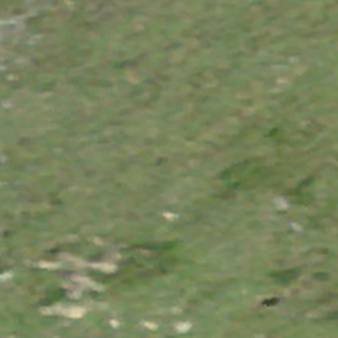
Label: other